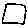
Label: square